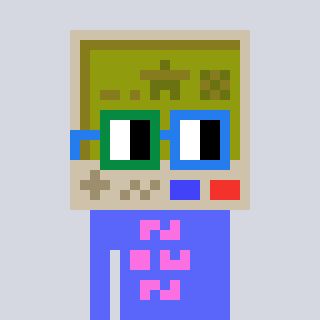
a pixel art character with square green and blue glasses, a gameboy-shaped head and a purple-colored body on a cool background